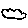
Label: cloud